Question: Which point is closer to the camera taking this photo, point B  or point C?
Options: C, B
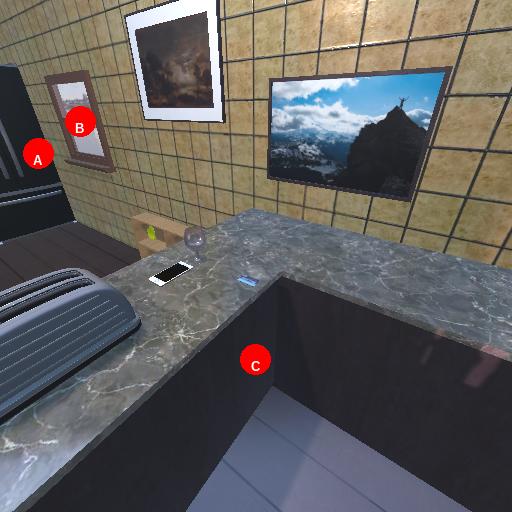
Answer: C